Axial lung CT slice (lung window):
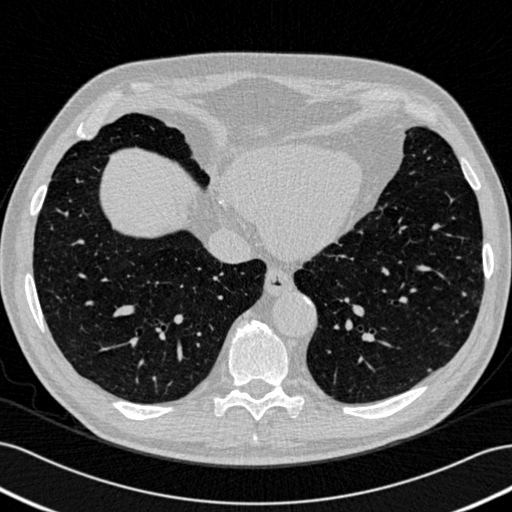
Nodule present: yes
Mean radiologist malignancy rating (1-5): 2.25